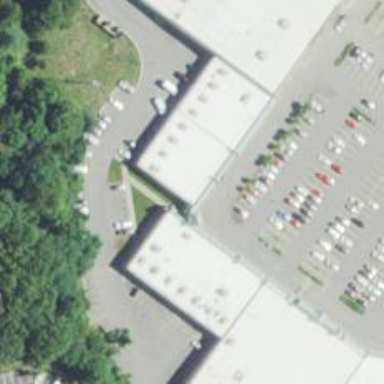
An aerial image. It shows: Car rental facility.